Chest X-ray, PA view. Patient: 58 years old, sex M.
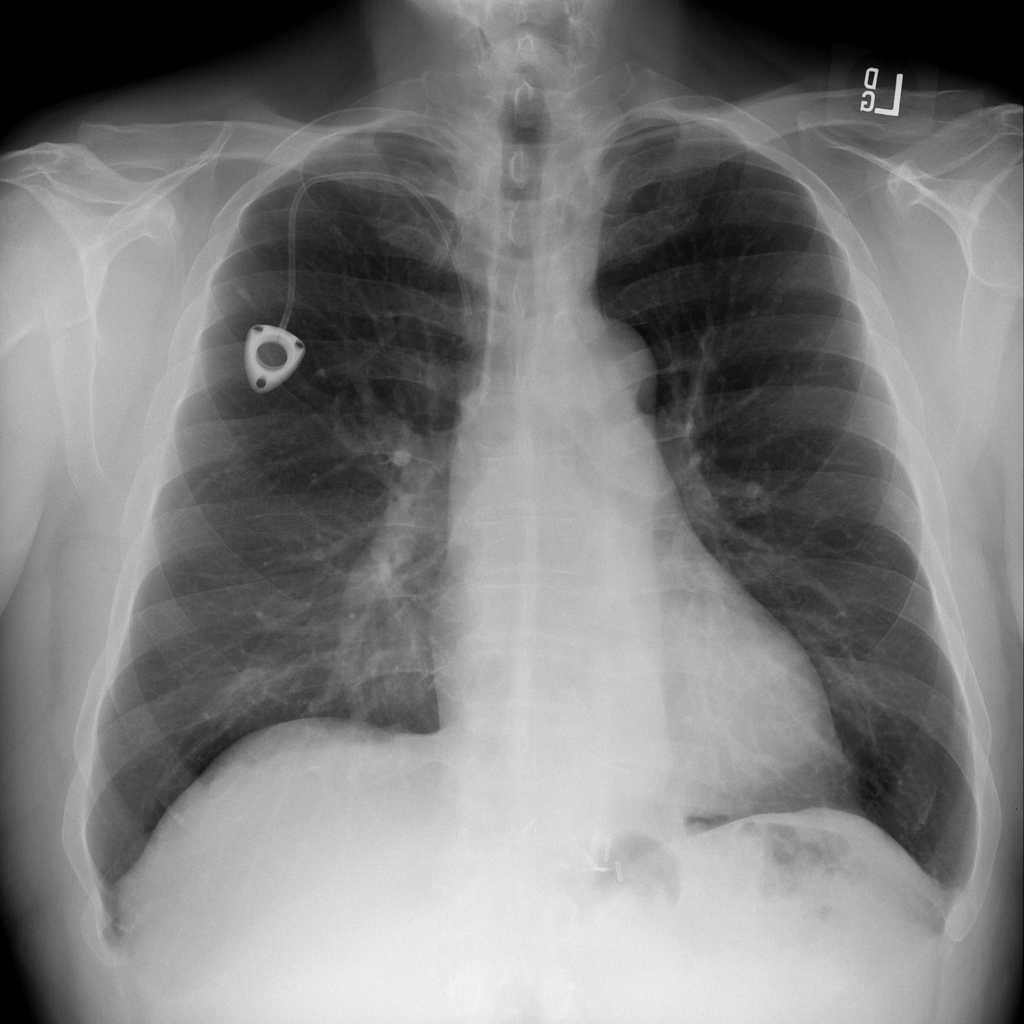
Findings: No Finding